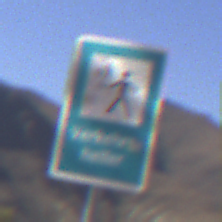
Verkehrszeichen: Verkehrshelfer
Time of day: MorningAfternoon
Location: Outdoor (Nature)
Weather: Clear
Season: NotSpecified
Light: Natural